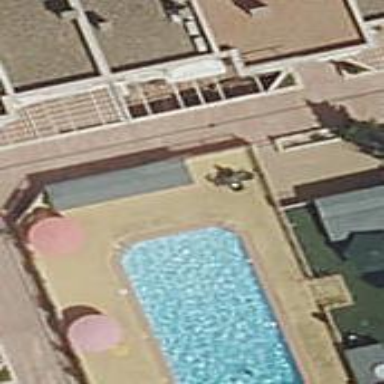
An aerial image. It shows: Swimming pool located in leisure land.